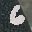
Label: 6